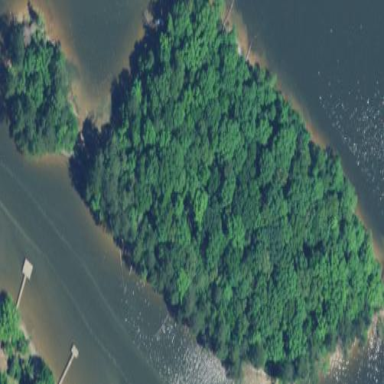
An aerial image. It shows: Islet covered with woodland.